Interaction volume radius: 5 \u00c5
Interaction volume height: 20 \u00c5
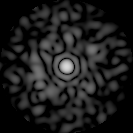
Disorder parameter: 0.8526